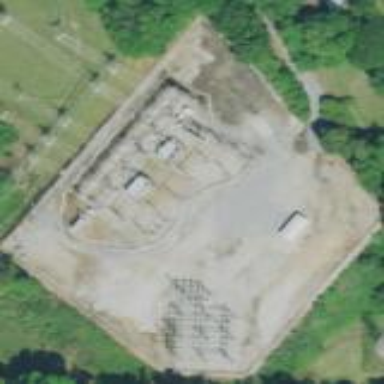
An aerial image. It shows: Distribution power substation secured by fence.